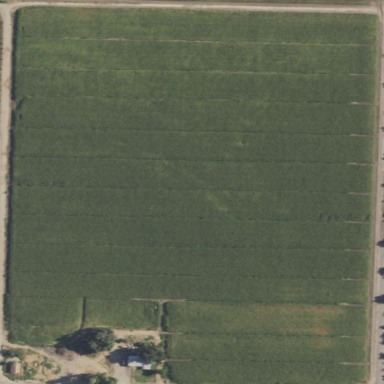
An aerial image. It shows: Orchard filled with almond trees.